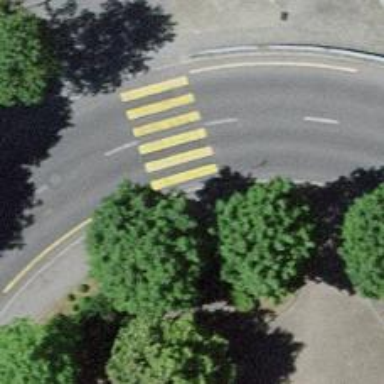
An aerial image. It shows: Kerb serving as barrier.